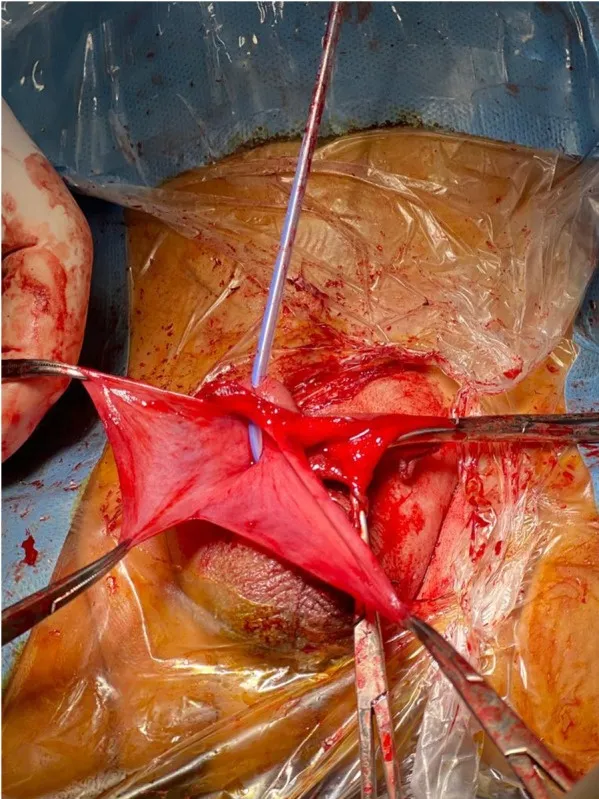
Intra-operative picture showing walls of the diverticulum.
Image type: medical_photograph (other_medical_photograph)